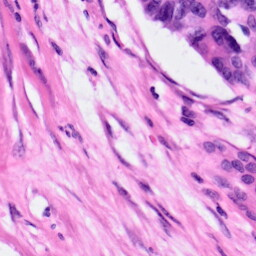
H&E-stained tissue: Pancreatic